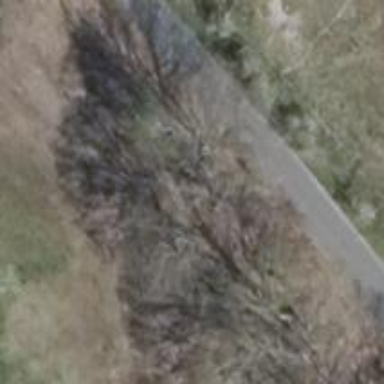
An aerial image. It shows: Deciduous tree with broadleaved leaves.